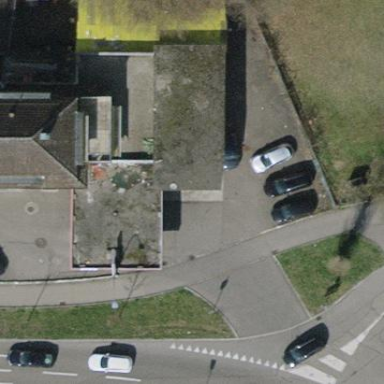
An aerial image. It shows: Fuel station.